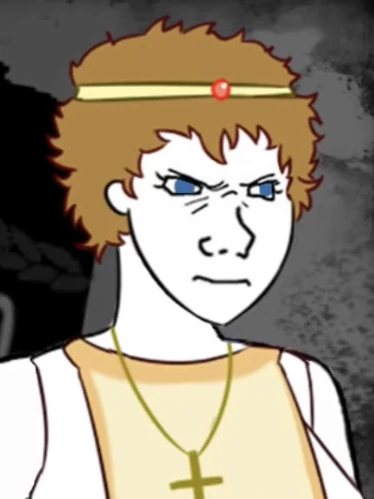
Label: 5_Tomboy